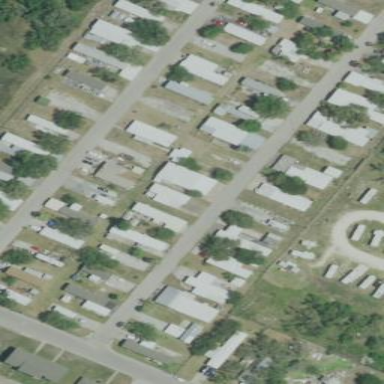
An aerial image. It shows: Residential area designated as trailer park.